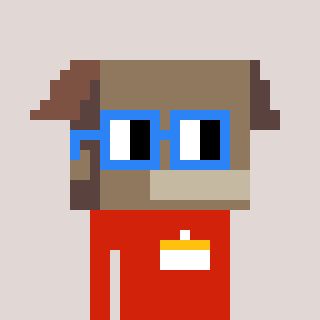
a pixel art character with square blue glasses, a box-shaped head and a red-colored body on a warm background